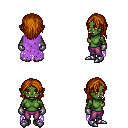
a pixel art fantasy rpg character, female body template, orc, green skin, maroon tattered cape, magenta pants, brunette long hairstyle, metal gloves, metal boots, four views (front, back, left, right), 2x2 character sprite sheet, small pixel art, hard edges, no anti-aliasing